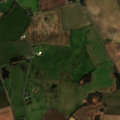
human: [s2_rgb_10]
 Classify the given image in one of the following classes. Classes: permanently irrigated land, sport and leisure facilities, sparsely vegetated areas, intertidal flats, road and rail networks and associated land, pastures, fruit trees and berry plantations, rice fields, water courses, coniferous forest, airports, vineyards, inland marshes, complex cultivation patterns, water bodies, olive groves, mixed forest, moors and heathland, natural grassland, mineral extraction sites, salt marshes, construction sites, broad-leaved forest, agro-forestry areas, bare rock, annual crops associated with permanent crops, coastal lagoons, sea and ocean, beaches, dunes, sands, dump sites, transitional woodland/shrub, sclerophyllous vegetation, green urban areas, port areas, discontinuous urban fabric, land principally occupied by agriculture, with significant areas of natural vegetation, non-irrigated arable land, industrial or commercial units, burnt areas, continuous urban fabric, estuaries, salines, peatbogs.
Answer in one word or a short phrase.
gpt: non-irrigated arable land, pastures